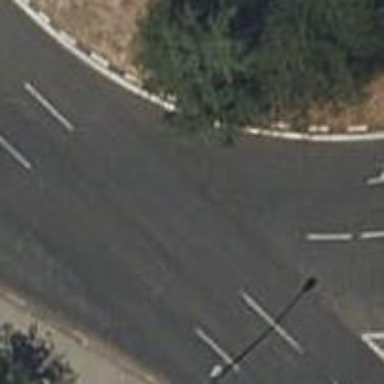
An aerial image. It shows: Road with traffic signals.